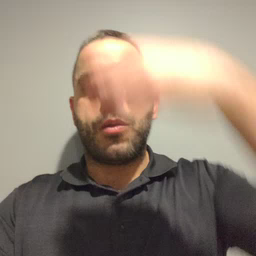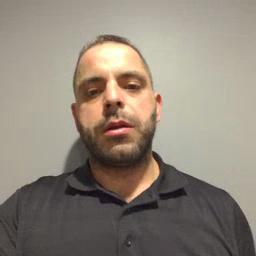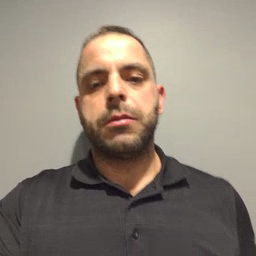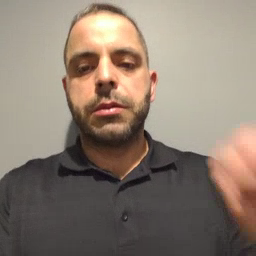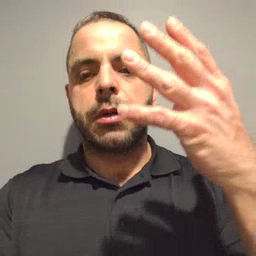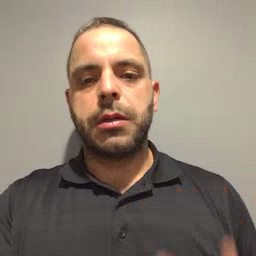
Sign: sun